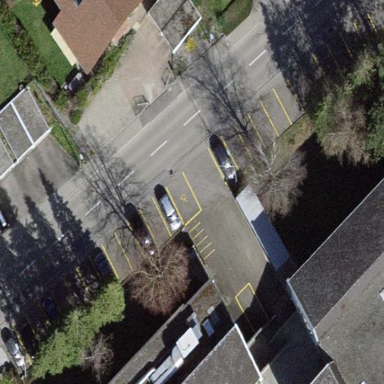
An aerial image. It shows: Street-side parking area.